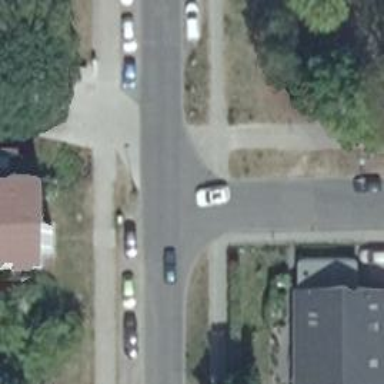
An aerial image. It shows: Footway with concrete surface.